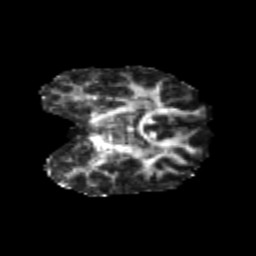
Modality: FA
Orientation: coronal
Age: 25
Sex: female
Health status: healthy
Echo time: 0.074 s